Aerial crown-view tile of a tropical tree (Barro Colorado Island, Panama), acquired 20240918:
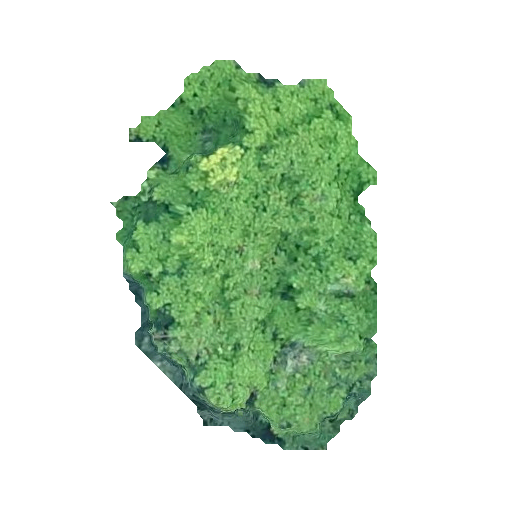
Species: Tachigali panamensis
GBIF accepted scientific name: Tachigali panamensis
Crown area: 120.41 m²